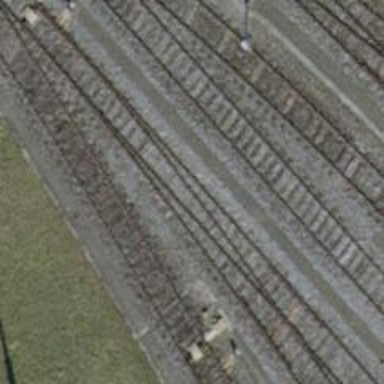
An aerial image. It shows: Railway switch.